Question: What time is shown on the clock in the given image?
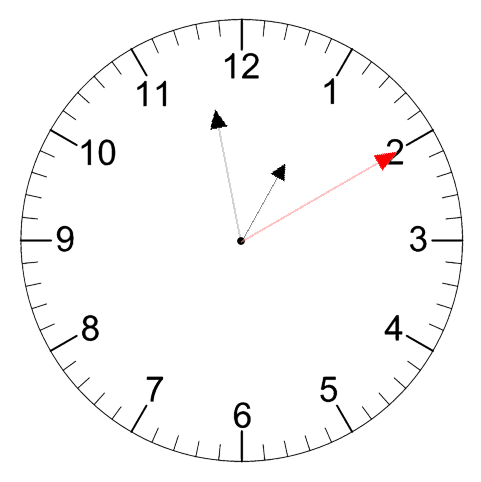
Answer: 12:58:10